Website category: sports
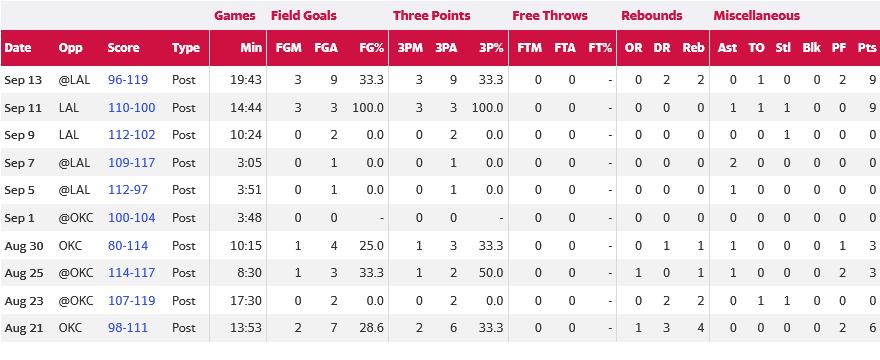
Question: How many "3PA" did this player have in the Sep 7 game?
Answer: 1

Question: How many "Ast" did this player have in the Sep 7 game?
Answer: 2

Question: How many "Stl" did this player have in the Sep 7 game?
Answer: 0

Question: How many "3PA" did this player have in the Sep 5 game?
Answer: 1

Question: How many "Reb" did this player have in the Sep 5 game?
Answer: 0

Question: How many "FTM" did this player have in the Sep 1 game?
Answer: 0

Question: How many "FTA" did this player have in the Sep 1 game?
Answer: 0

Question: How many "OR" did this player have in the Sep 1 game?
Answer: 0

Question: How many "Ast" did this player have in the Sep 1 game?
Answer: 0

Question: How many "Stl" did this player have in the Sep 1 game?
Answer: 0

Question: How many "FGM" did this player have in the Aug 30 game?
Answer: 1

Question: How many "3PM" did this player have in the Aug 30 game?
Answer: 1

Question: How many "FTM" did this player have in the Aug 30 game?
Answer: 0

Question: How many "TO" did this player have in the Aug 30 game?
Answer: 0

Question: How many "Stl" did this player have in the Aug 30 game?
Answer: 0

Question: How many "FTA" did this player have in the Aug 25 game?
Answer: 0

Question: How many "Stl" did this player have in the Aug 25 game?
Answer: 0

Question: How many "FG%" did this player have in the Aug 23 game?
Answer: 0.0

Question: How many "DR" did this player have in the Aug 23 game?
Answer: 2

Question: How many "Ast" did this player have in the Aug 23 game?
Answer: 0

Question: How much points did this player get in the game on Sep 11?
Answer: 9

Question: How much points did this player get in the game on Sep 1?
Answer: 0

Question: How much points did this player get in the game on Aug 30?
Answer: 3

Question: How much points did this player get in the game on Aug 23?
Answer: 0

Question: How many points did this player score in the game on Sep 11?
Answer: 9

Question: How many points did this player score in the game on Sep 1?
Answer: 0

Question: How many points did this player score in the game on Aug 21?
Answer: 6

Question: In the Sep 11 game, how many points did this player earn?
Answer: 9

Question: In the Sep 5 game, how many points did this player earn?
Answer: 0

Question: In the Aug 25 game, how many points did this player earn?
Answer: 3

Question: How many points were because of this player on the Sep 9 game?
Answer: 0

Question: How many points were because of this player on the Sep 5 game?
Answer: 0